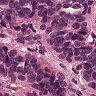
Metastatic tissue present: yes